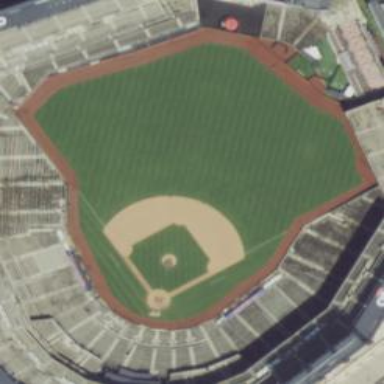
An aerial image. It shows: Baseball stadium.